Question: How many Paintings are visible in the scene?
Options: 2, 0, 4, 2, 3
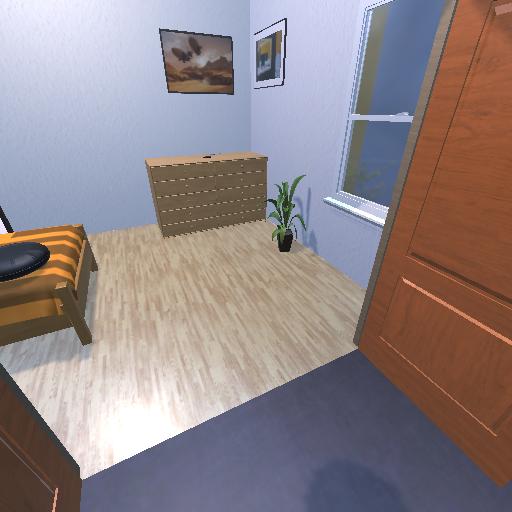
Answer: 2